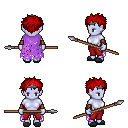
a pixel art fantasy rpg character, female body template, dark elf, purple skin, maroon tattered cape, red pants, red bedhead hairstyle, iron tiara, cloth bracers, gray slippers, spear, four views (front, back, left, right), 2x2 character sprite sheet, small pixel art, hard edges, no anti-aliasing